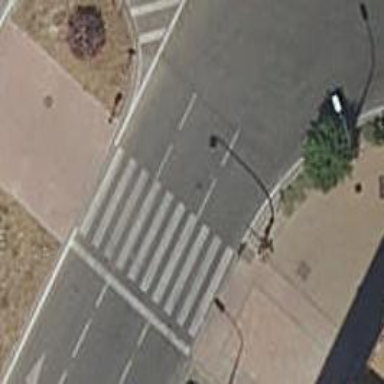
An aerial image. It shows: Road crossing with traffic signals.